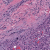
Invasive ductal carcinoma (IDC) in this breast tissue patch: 1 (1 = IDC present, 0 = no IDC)